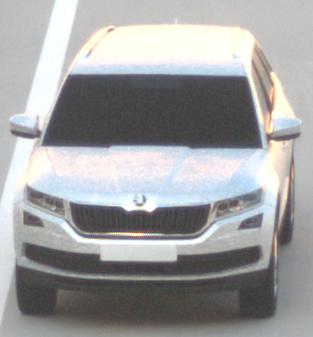
Make: Skoda
Model: Kodiaq 1.4 TSI
Detailed model: Kodiaq
Model produced from: 2017/03
Model produced until: 2018/05
Doors: 5
Color: white
Road condition: dry road
Daytime: sunrise or sunset
Contrast: low contrast